Question: I was practicing drawing graphs on various statistics for the purpose of data analysis. But I am not able to figure out an efficient way to fire multiple query at the back-end.
I am trying to draw Vs graph.
Please Note: Period here refers to week,month,3 months,6 months,1 year,2 years.
Period will be selected by the user from the select box.
For example: When User selects 3 week, I need to construct No of Visitors per 3 week graph.

My DataBase Contains Two Column: For each of the site hit, it records:
(1) and
(2).
If I fire query multiple times for each select option, then performance would be quite poor.So, How to do it efficiently?
UPD:
When User Select stats per 3 month:
Then I am firing mysql query as:
'''
Select count(*) From stats_tab WHERE timestamp BETWEEN JAN AND MAR;
Select count(*) From stats_tab WHERE timestamp BETWEEN APR AND JUN;
Select count(*) From stats_tab WHERE timestamp BETWEEN JUL AND SEP;
............
'''
Each count returned from each of the query will be the y-axis value for my graph
When User Select stats per year:
Then I am firing mysql query as:
'''
Select count(*) From stats_tab WHERE timestamp BETWEEN 2009 AND 2010;
Select count(*) From stats_tab WHERE timestamp BETWEEN 2010 AND 2011;
Select count(*) From stats_tab WHERE timestamp BETWEEN 2011 AND 2012;
............
'''
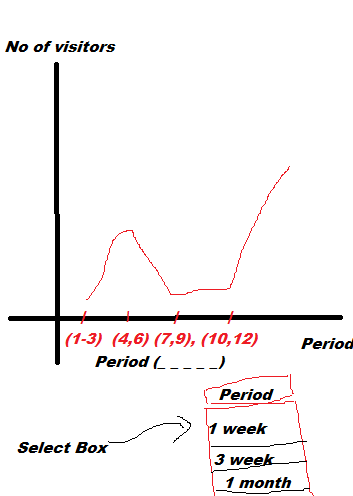
Answer: Don't hit database with multiple queries. Get all your values with one query appropriately applying 'GROUP BY' and 'WHERE'
'''
SELECT YEAR(timestamp) year, COUNT(*) total
FROM stats_tab
WHERE timestamp BETWEEN NOW() - INTERVAL 3 YEAR AND NOW()
GROUP BY YEAR(timestamp);
SELECT MONTH(timestamp) month, COUNT(*) total
FROM stats_tab
WHERE timestamp BETWEEN NOW() - INTERVAL 6 MONTH AND NOW()
GROUP BY MONTH(timestamp);
SELECT DAY(timestamp) day, COUNT(*) total
FROM stats_tab
WHERE timestamp BETWEEN NOW() - INTERVAL 7 DAY AND NOW()
GROUP BY DAY(timestamp);
'''
Sample output:
Here is <URL> demo